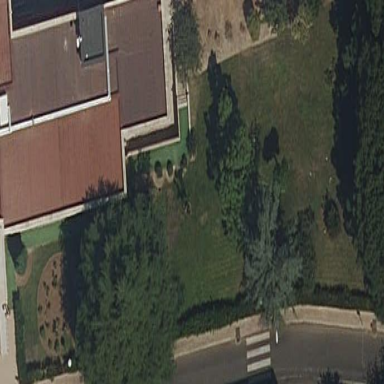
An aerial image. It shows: Garden that is leisure land.